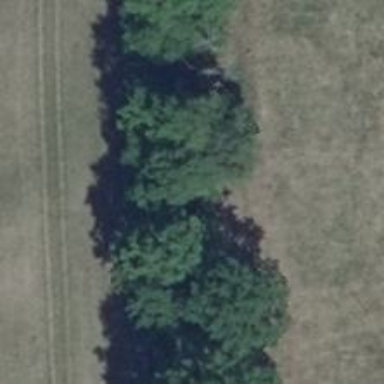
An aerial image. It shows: Row of trees in natural setting.